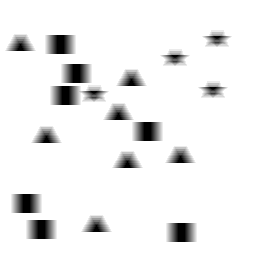
Squares: 7
Triangles: 7
Stars: 4
Total shapes: 18